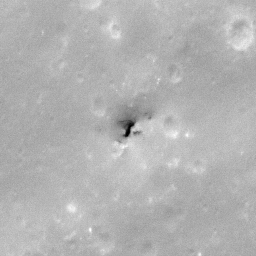
Pit: Copernicus 11
Host crater: Copernicus
Host type: impact_melt
Lunar coordinates: latitude 9.973, longitude 340.728